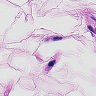
Metastatic tissue present: no